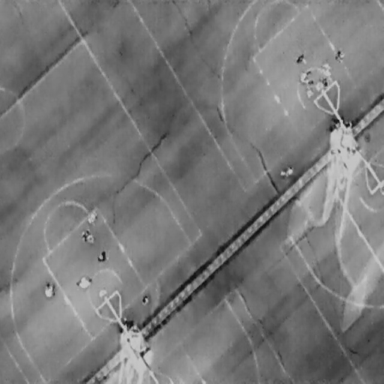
There are 12 People in the infrared image.